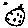
Label: moon